Question: I want to have a 'JFrame' with a 'JPanel' that looks like this.

The 2 panels on the left side 60% width and 50% height each then the panel on the right side 40% width and 100% height
How can I achieve this?
'''
import javax.swing.*;
import java.awt.*;
public class INV{
private JFrame mainFrame;
private JPanel Outer_panel1;
private JPanel Outer_panel2;
private JPanel Panel1;
private JPanel Panel2;
private JPanel Panel3;
private JPanel Panel4;
private JButton b1;
private JButton b2;
private JButton b3;
private JComboBox List;
private JComboBox List2;
private JTextField Item_name;
private JTextField Dec_qty;
private JTextField Inc_qty;
private static String[] Items = {"wood","steel"};
private JTable Table;
private JScrollPane Scroll;
static double xsize;
static double ysize;
public INV(){
gui();
}
public void gui(){
mainFrame = new JFrame("sample");
GridBagConstraints Con = new GridBagConstraints();
//Left Panel
Dec_qty=new JTextField(3);
Inc_qty=new JTextField(3);
List = new JComboBox(Items);
List2 = new JComboBox(Items);
b1 = new JButton("OK");
b2 = new JButton("OK");
Outer_panel1 = new JPanel(new GridBagLayout());
Outer_panel1.setBackground(Color.yellow);
Panel1 = new JPanel();
Panel1.setBackground(Color.blue);
Panel2 = new JPanel();
Panel2.setBackground(Color.red);
Outer_panel1.add(b1);
Outer_panel1.add(b2);
Panel1.add(List);
Panel2.add(List2);
Panel1.add(Inc_qty);
Panel2.add(Dec_qty);
Panel1.add(b1);
Panel2.add(b2);
Con.gridx = 0;
Con.gridy = 0;
Con.ipady = 300;
Con.fill = GridBagConstraints.VERTICAL;
Outer_panel1.add(Panel1,Con);
Con.gridx = 0;
Con.gridy = 1;
Con.ipady = 0;
Con.weighty = 1.0;
Outer_panel1.add(Panel2,Con);
mainFrame.add(Outer_panel1, BorderLayout.LINE_START);
//right panel
Outer_panel2 = new JPanel(new GridBagLayout());
Outer_panel2.setBackground(Color.CYAN);
Panel3 = new JPanel();
Panel3.setBackground(Color.MAGENTA);
Panel4 = new JPanel();
Panel4.setBackground(Color.ORANGE);
//Panel3
Item_name =new JTextField(20);
b3 = new JButton("Search");
//Panel4 and Table
String[] columnNames = {"column1","column2"};
Object[][] data = {{"sample1","sample2"},
{"sample3","sample4"}};
Table = new JTable(data, columnNames);
Table.setPreferredScrollableViewportSize(new Dimension(200,200));
Table.setFillsViewportHeight(true);
Scroll = new JScrollPane(Table);
Panel3.add(Item_name);
Panel3.add(b3);
Panel4.add(Scroll);
Con.gridx = 0;
Con.gridy = 0;
Con.ipady = 0;
Con.weighty = 0;
Outer_panel2.add(Panel3, Con);
Con.gridx = 0;
Con.gridy = 1;
Con.ipady = 0;
Con.fill = GridBagConstraints.BOTH;
Con.weighty = 1.0;
Outer_panel2.add(Panel4, Con);
mainFrame.add(Outer_panel2, BorderLayout.EAST);
mainFrame.setVisible(true);
mainFrame.setSize(900, 500);
mainFrame.setDefaultCloseOperation(JFrame.EXIT_ON_CLOSE);
}
public static void main(String[] args){
new INV();
}
}
'''
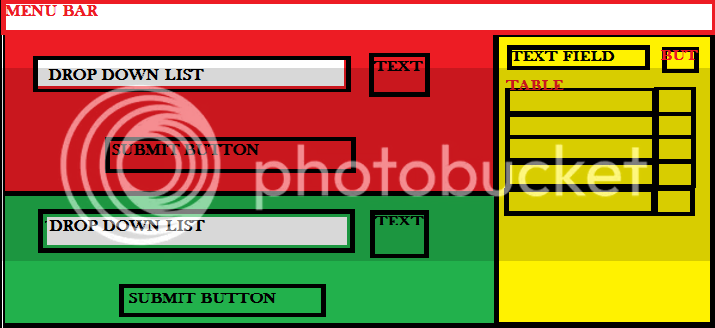
Answer: You should never control the size manually. What if the user wants to resize?? You wilk have to do useless computations while java will happily do it for you using layout manager.
<URL>